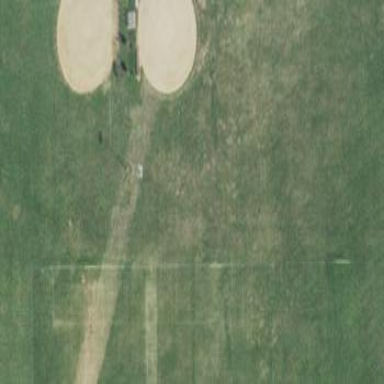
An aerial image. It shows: Baseball pitch for leisure land.